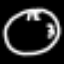
Label: clock